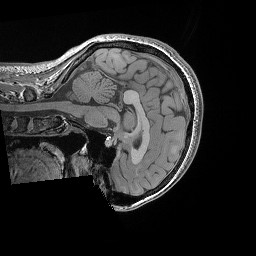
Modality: T1w
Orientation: sagittal
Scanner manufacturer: siemens
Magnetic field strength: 3 T
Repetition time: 0.02 s
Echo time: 0.00492 s